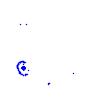
Particle: pion